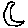
Label: moon